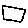
Label: square